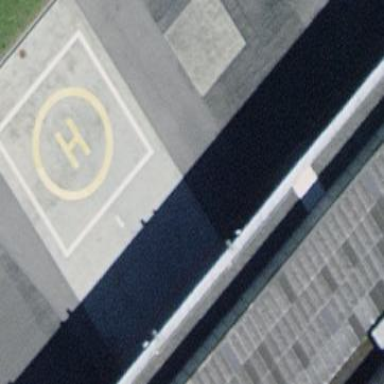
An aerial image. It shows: Image of helipad at airport.